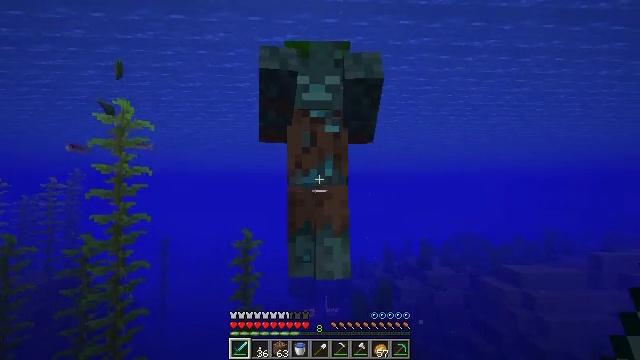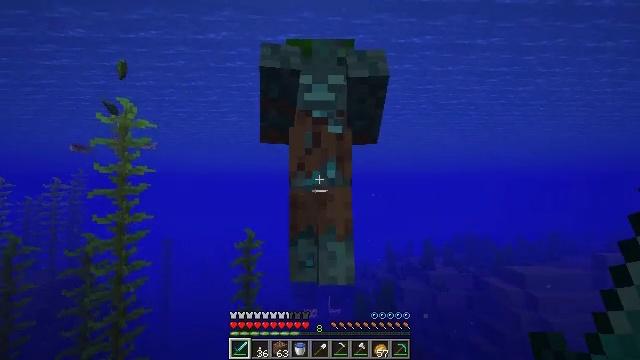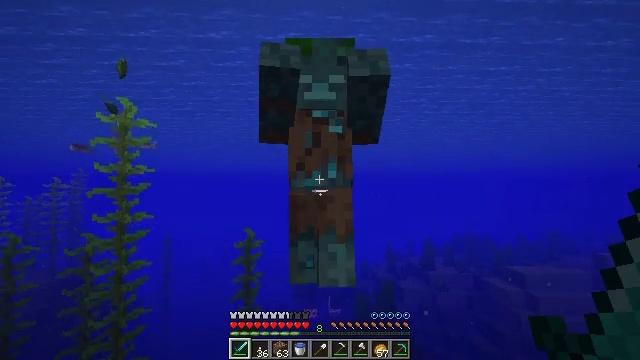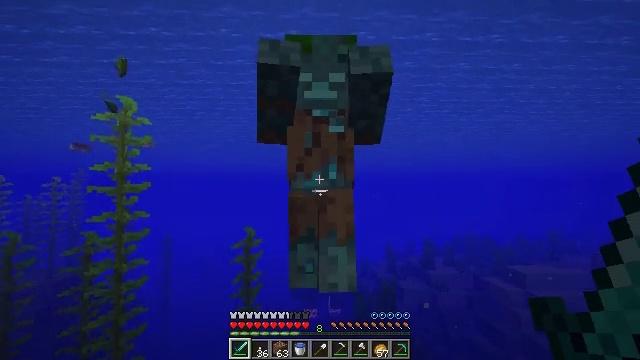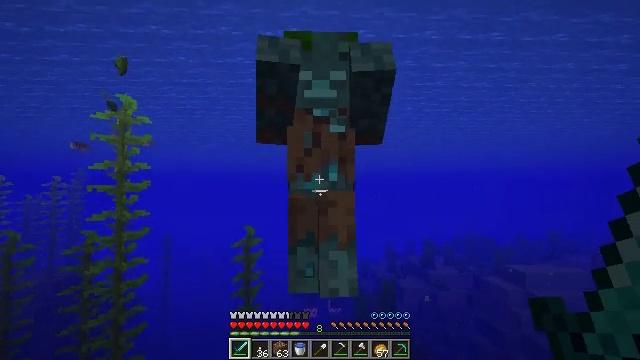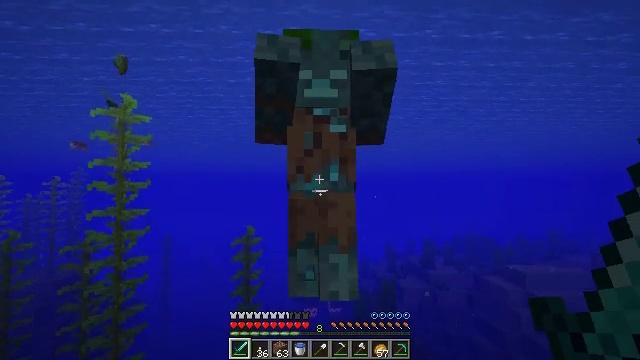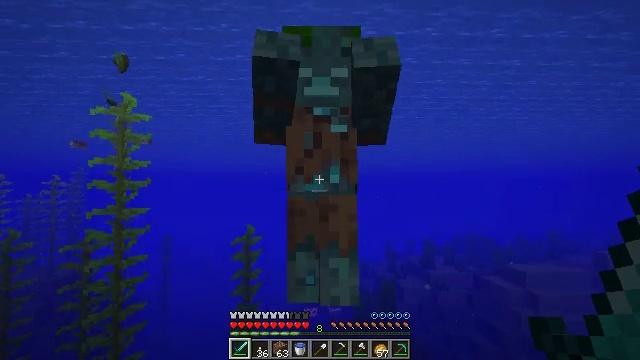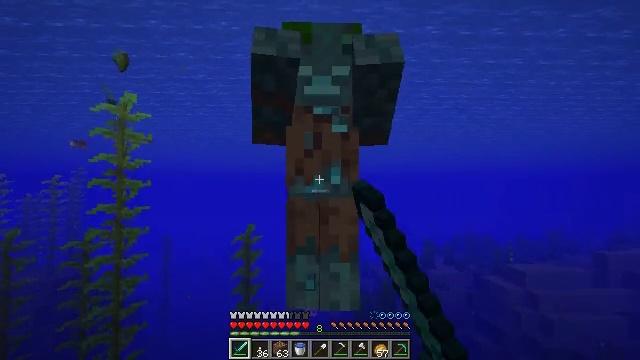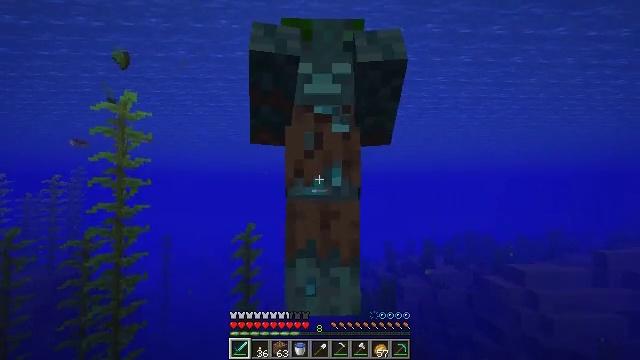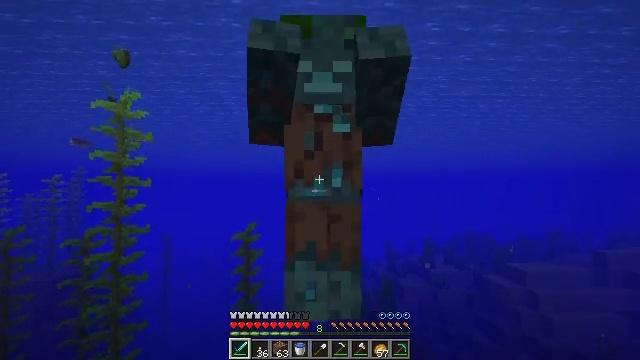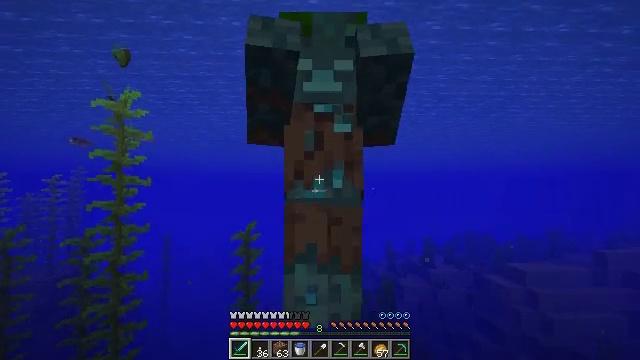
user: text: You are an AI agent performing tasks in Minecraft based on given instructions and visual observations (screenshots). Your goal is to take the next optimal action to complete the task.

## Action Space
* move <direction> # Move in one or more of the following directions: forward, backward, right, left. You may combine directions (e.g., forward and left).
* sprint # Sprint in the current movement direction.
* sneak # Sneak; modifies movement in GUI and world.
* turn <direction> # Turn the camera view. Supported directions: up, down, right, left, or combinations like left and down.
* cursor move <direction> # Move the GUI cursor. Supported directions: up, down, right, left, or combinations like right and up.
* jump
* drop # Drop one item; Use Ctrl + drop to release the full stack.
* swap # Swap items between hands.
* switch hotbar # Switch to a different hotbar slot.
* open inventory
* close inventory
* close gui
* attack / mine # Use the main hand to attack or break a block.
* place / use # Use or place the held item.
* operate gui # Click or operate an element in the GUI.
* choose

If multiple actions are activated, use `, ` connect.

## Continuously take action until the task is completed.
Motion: motion action
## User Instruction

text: Combat the drowned.
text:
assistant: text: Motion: no_op
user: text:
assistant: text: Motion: no_op
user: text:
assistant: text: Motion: no_op
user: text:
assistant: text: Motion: no_op
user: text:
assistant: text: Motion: no_op
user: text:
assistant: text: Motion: attack / mine
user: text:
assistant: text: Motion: attack / mine
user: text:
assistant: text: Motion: attack / mine
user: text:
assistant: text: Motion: no_op
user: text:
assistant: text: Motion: no_op
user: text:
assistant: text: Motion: no_op